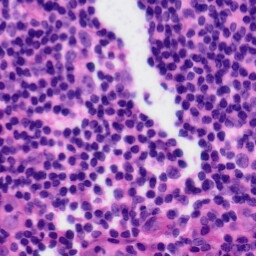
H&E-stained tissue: Tonsil